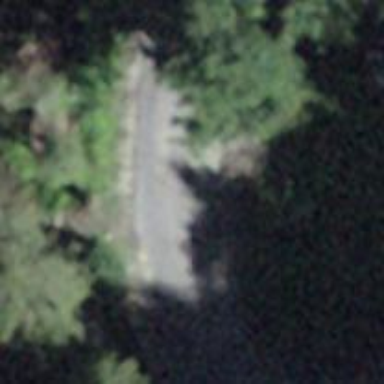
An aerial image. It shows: Unclassified road.